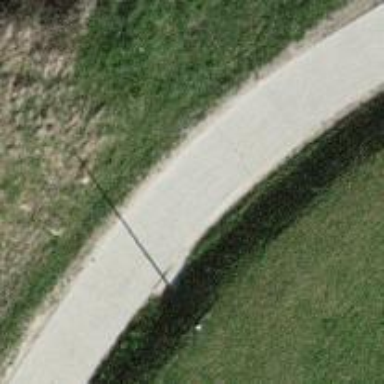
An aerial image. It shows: Tertiary road with concrete surface.